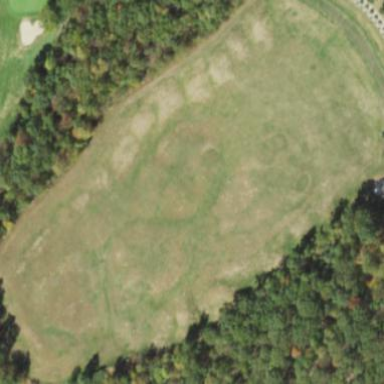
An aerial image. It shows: Grassy area used as driving range for golf.